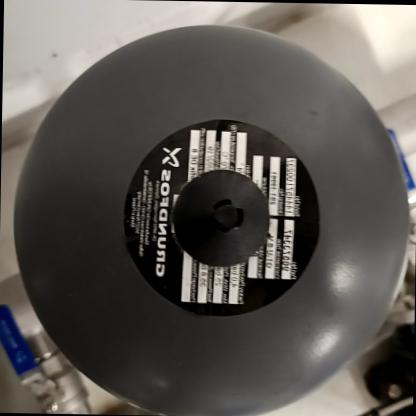
Klasa: tabliczka-znamionowa